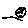
Label: moon